Field crop: maize
Growth stage: 2
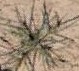
Species: salsola